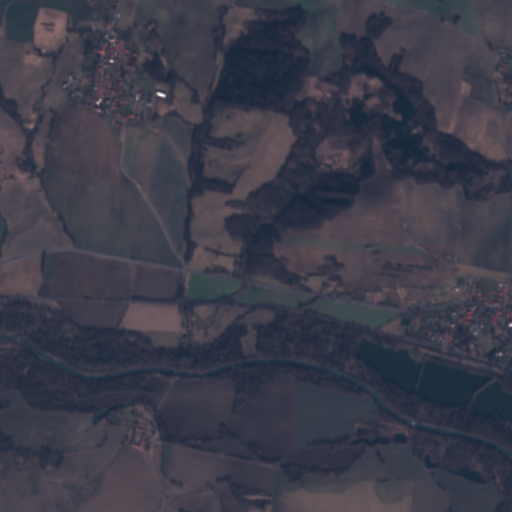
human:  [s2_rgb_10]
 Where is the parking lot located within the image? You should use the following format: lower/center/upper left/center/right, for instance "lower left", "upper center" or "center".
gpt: The parking lot is located in the lower right of the image.
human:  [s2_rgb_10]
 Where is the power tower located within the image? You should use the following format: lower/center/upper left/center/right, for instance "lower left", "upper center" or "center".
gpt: The power tower is located in the upper right of the image.
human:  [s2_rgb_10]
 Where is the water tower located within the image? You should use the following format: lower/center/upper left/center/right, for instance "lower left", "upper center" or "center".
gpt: The water tower is located in the upper left of the image.
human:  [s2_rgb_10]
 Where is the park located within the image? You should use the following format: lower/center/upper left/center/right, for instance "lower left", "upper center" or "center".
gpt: There is no park in the image.